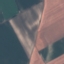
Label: AnnualCrop